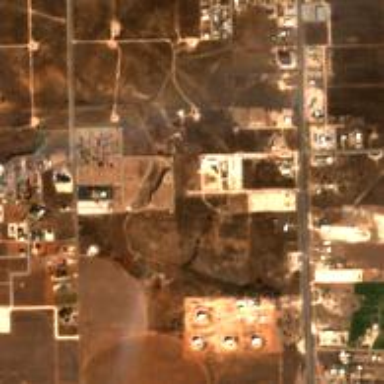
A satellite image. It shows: Oil field.